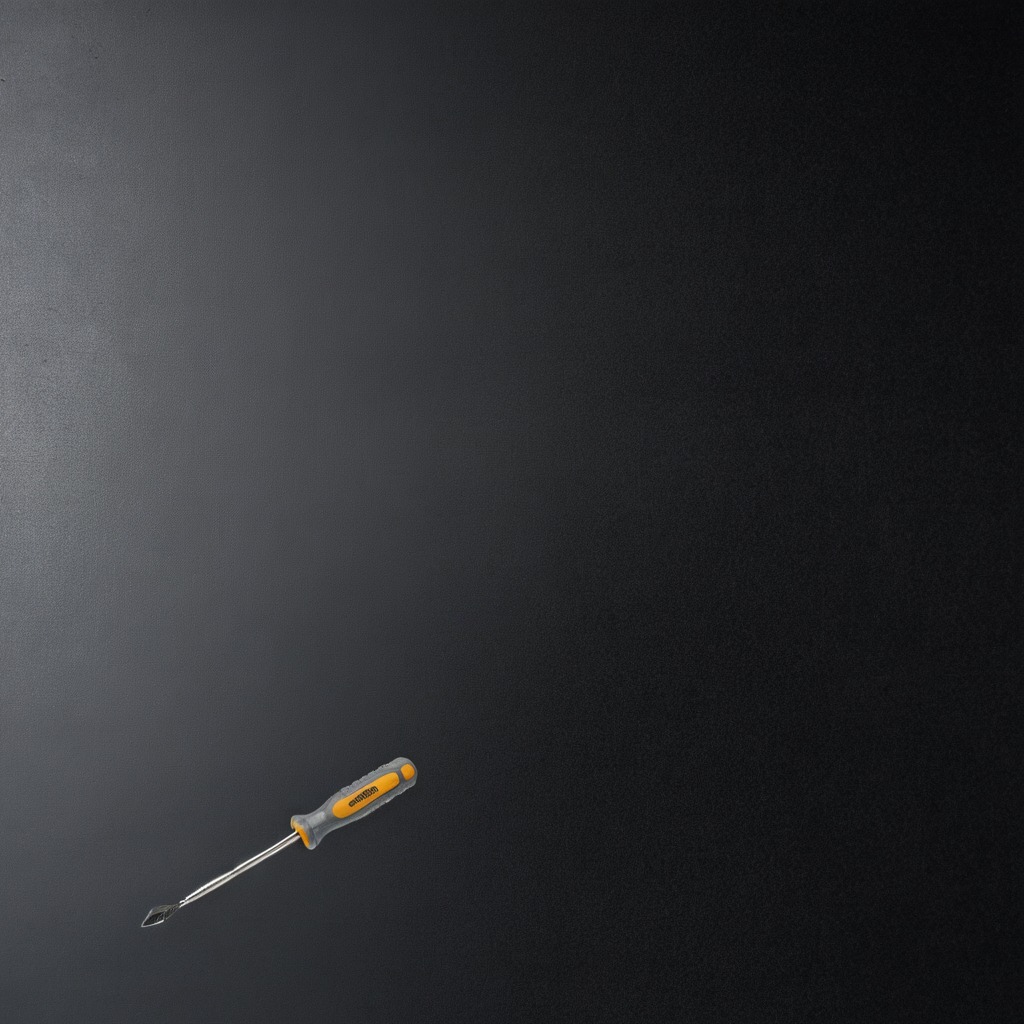
A screwdriver is lying on a clean granite tabletop covered with a black rubber mat inside a workshop under bright overhead lighting crisp shadows high clarity worn but beneath the mat.